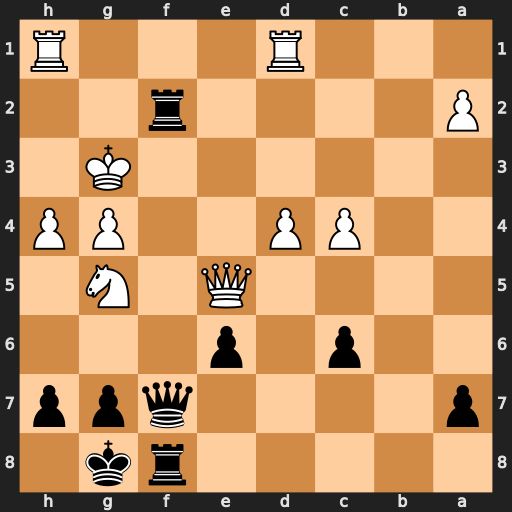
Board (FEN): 5rk1/p4qpp/2p1p3/4Q1N1/2PP2PP/6K1/P4r2/3R3R
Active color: b
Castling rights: -
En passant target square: -
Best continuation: Qf3+ Nxf3 R8xf3#